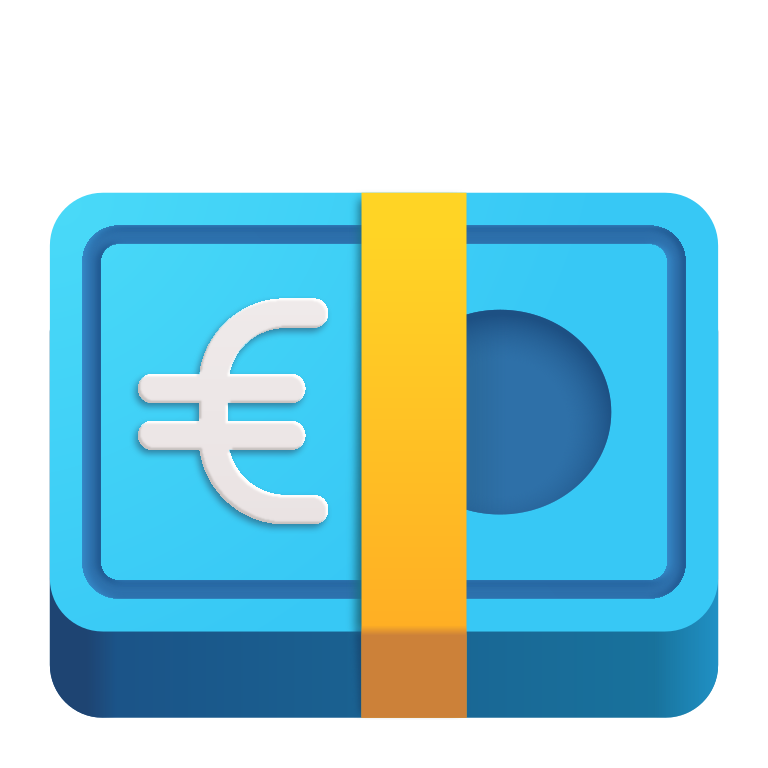
euro banknote color